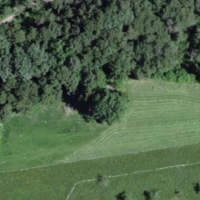
EUNIS habitat code: 44
Species observed at this site:
Berberis vulgaris